Question: I'm working on a custom keyboard for iOS 8 and I'm having problems with AutoLayout.
My keyboard is a .xib file that contains an UIView, the size of the view is 320x220, this size is great for 3.5 & 4 inch display, but when I want the keys to automatically layout to fit for 4.7 & 5.5 inch displays.
I want the keys to automatically change their width and height and be centred in the view.
Here's how my UIView looks like:

I will appreciate if anyone would guide me how to achieve what I'm looking for with AutoLayout.
Thanks!
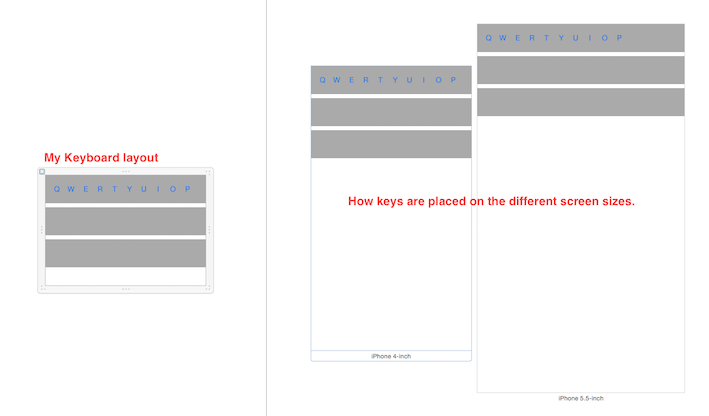
Answer: There are two possibilities here:
## 1. Adjust the widths of the keys
By adjusting the widths of the keys, you can make it so they span all the way across, just like on the smaller screens. To do this, just add a leading and trailing constraint from each key to its previous and next respectively. Also add a leading constraint from the superview to the first key and a trailing constraint from the superview to the last key. Lastly, add an equal width constraint on all the keys to each other.
## 2. Center the keys but retain size
Another option is to keep the keys the same size, but center them in the view. In order to do this, you will need to create a superview to place all of the keys in (per row) and then put that view inside the keyboard. The row's width should be dynamic (determined by the combined width of its children). Since you will be using constant height and width for the keys, the superview can determine its width. The final step is to horizontally center the key's superview in its container (the keyboard).